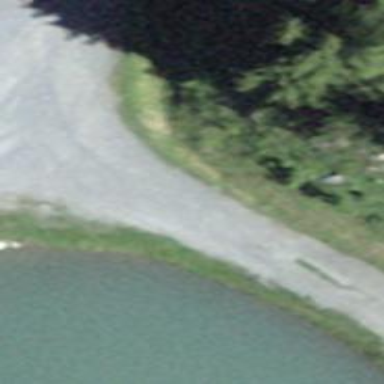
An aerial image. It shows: Gravel path.